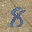
Label: 8